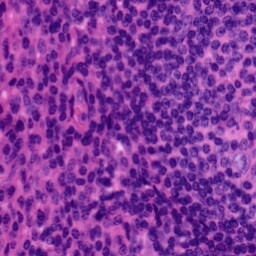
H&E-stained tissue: Tonsil